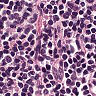
Metastatic tissue present: no